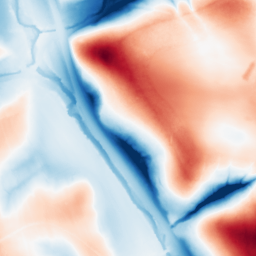
Category: classical
Decomposition family: uniform
Decomposition parameters: size: 100
Upsampling method: cubic_mitchell
Upsampling parameters: scale: 2
Upsampling scale: 2